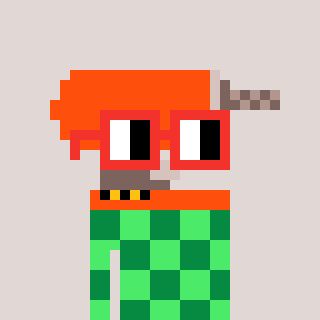
a pixel art character with square red glasses, a drill-shaped head and a teal-colored body on a warm background